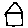
Label: house